Question: I have an ImageView that scales down when I set the layout width to fill parent. But when I change it to an ImageButton, it doesn't scale. How do I get the ImageButton to look like the ImageView?

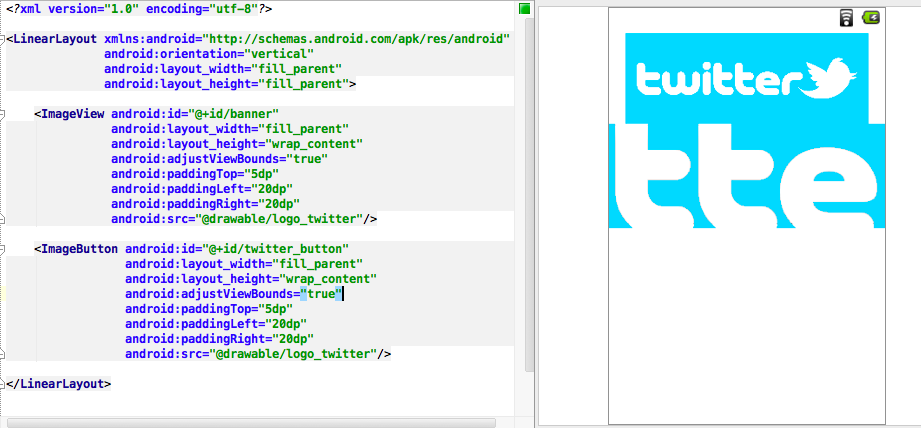
Answer: Use the <URL>.
However, even if you can get it to scale, I am not sure if you'll get the result you want. The imagebutton displays a regular button, but with an image instead of text, that is you'll get the button-borders around your image. If the imageview works as you want it to, why don't you keep it as an imageview, but set the focusable and clickable attributes on it?